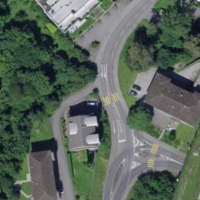
EUNIS habitat code: 55
Species observed at this site:
Cornus sanguinea